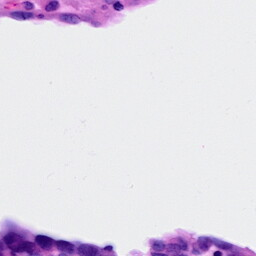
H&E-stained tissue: Ovarian